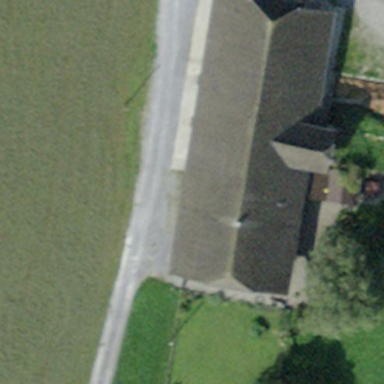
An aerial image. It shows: Farm building.